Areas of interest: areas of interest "Shopping Mall"
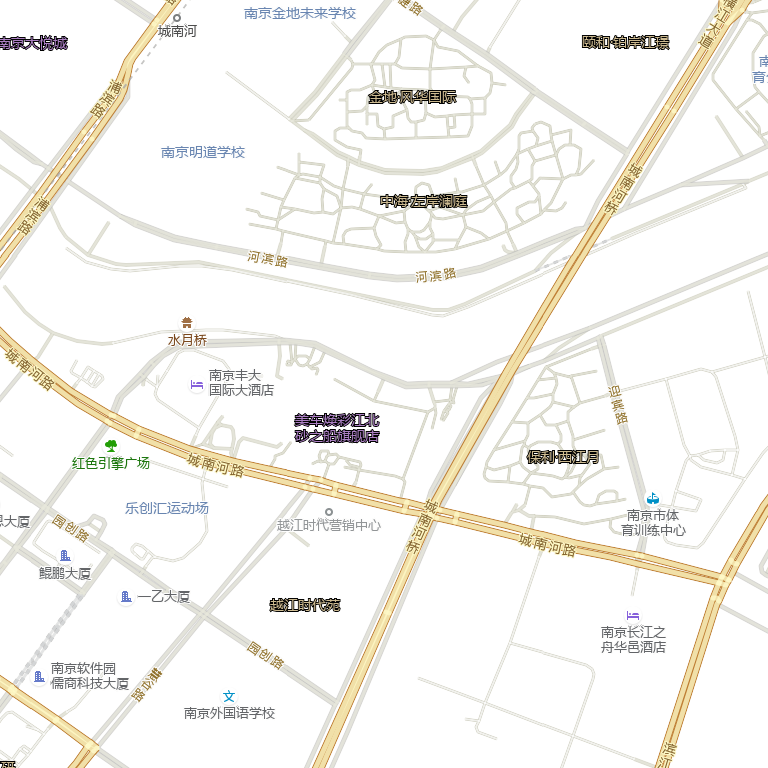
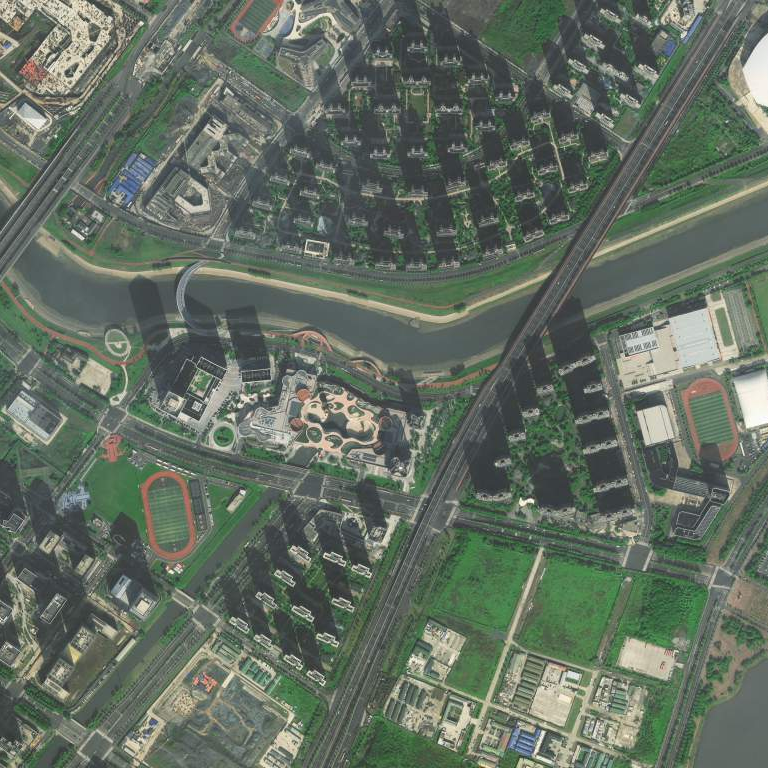